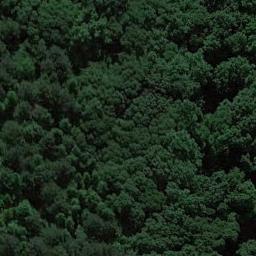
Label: forest